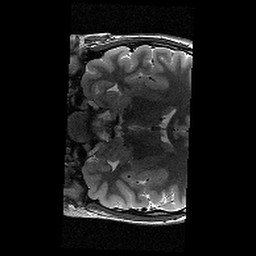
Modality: T2w
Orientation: coronal
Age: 10
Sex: male
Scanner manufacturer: siemens
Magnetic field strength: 3 T
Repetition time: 9.23 s
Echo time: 0.067 s